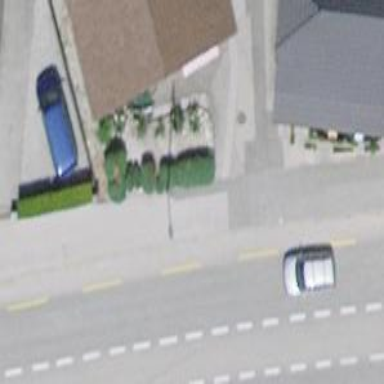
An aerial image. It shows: Sidewalk along the footway.